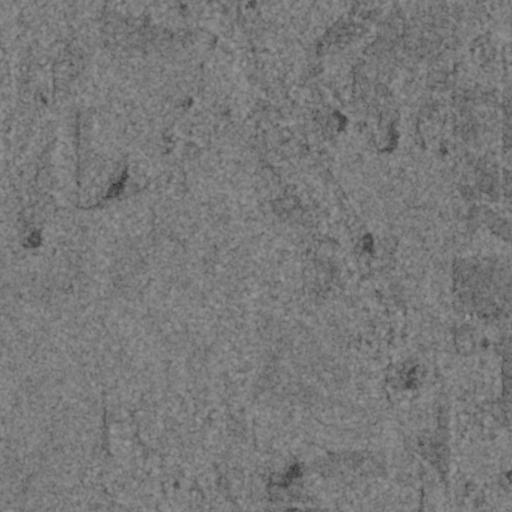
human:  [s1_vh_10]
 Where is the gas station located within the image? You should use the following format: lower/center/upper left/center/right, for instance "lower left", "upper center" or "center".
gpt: The gas station is located in the upper center of the image.
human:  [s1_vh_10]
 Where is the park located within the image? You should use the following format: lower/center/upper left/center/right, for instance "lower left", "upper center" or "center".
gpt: The park is located in the upper center of the image.
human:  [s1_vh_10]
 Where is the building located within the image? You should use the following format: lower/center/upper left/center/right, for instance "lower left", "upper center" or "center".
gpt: The building is located in the upper center of the image.
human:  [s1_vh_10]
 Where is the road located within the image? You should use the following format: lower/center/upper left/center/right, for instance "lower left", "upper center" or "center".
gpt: There is no road in the image.

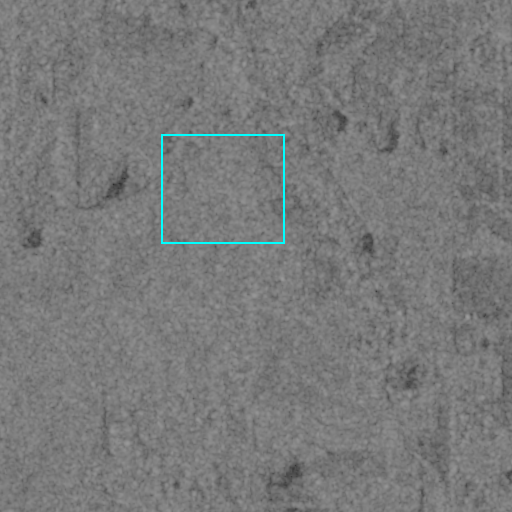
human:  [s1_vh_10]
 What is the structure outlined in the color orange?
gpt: There is no orange outline.
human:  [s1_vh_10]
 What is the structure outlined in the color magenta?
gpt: There is no structure outlined in magenta.